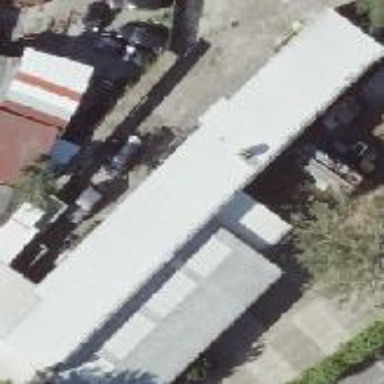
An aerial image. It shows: Commercial building.